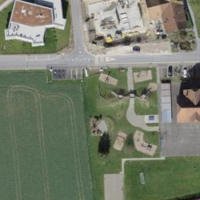
EUNIS habitat code: 54
Species observed at this site:
Mentha suaveolens
Portulaca oleracea